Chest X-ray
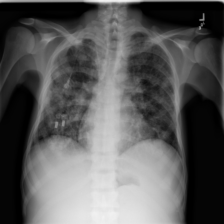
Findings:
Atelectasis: negative
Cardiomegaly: negative
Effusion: negative
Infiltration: negative
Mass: negative
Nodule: negative
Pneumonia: negative
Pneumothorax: negative
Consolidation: negative
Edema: negative
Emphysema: negative
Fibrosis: negative
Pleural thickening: negative
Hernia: negative